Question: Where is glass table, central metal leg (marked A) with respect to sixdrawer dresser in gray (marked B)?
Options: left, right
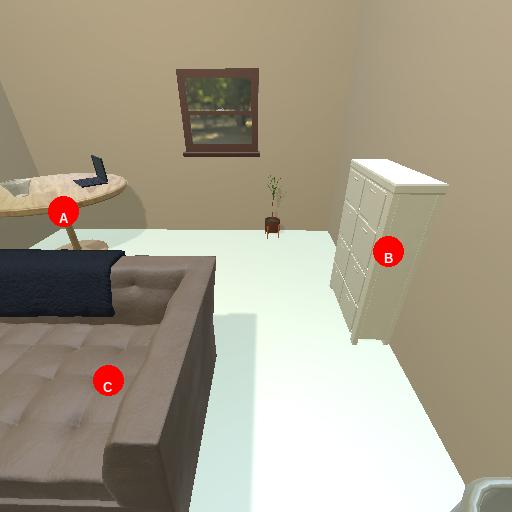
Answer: left